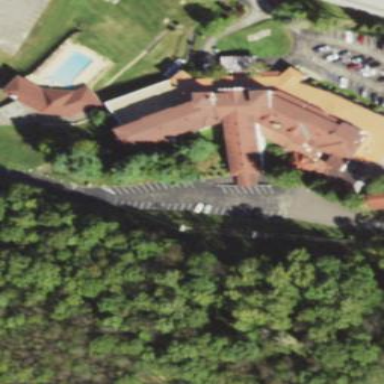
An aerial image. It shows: Hotel building.